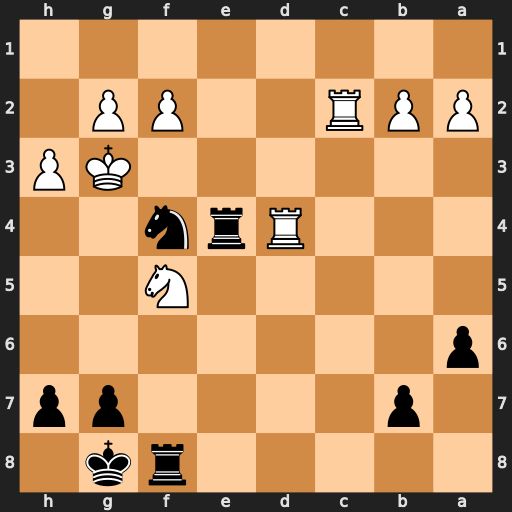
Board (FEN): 5rk1/1p4pp/p7/5N2/3Rrn2/6KP/PPR2PP1/8
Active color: b
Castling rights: -
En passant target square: -
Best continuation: Ne2+ Rxe2 Rxe2